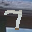
Label: 7